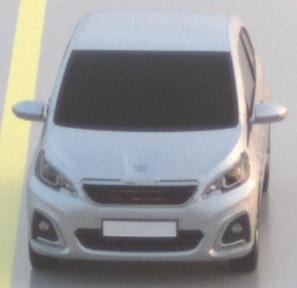
Make: Peugeot
Model: 108 1.0 VTi 68
Detailed model: 108
Model produced from: 2015/03
Model produced until: 2016/10
Doors: 3
Color: white
Road condition: wet road
Daytime: dawn
Contrast: low contrast